Question: So I right click on my project and choose "Run on server" and runs fine. But I cant seem to be able to move the run configuration (the '.launch' file) in my project - when I go to run configurations > Server tab I see the launch config for tomcat which if I run it launches Tomcat fine but does not display the index of my web app - which is displayed alright if I rclick on the project and choose "Run on server".
In '${workspace_loc}\.metadata\.plugins\org.eclipse.debug.core\.launches' I have both :
:
'''
<?xml version="1.0" encoding="UTF-8" standalone="no"?>
<launchConfiguration type="org.eclipse.jst.server.tomcat.core.launchConfigurationType">
<listAttribute key="org.eclipse.jdt.launching.CLASSPATH">
<listEntry value="&lt;?xml version=&quot;1.0&quot; encoding=&quot;UTF-8&quot; standalone=&quot;no&quot;?&gt;&#13;&#10;&lt;runtimeClasspathEntry containerPath=&quot;org.eclipse.jdt.launching.JRE_CONTAINER/org.eclipse.jdt.internal.debug.ui.launcher.StandardVMType/jdk1.7.0_03&quot; path=&quot;2&quot; type=&quot;4&quot;/&gt;&#13;&#10;"/>
<listEntry value="&lt;?xml version=&quot;1.0&quot; encoding=&quot;UTF-8&quot; standalone=&quot;no&quot;?&gt;&#13;&#10;&lt;runtimeClasspathEntry externalArchive=&quot;C:/_/apache-tomcat-7.0.32/bin/bootstrap.jar&quot; path=&quot;3&quot; type=&quot;2&quot;/&gt;&#13;&#10;"/>
<listEntry value="&lt;?xml version=&quot;1.0&quot; encoding=&quot;UTF-8&quot; standalone=&quot;no&quot;?&gt;&#13;&#10;&lt;runtimeClasspathEntry externalArchive=&quot;C:/_/apache-tomcat-7.0.32/bin/tomcat-juli.jar&quot; path=&quot;3&quot; type=&quot;2&quot;/&gt;&#13;&#10;"/>
<listEntry value="&lt;?xml version=&quot;1.0&quot; encoding=&quot;UTF-8&quot; standalone=&quot;no&quot;?&gt;&#13;&#10;&lt;runtimeClasspathEntry externalArchive=&quot;C:/Program Files/Java/jdk1.7.0_03/lib/tools.jar&quot; path=&quot;3&quot; type=&quot;2&quot;/&gt;&#13;&#10;"/>
</listAttribute>
<booleanAttribute key="org.eclipse.jdt.launching.DEFAULT_CLASSPATH" value="false"/>
<stringAttribute key="org.eclipse.jdt.launching.JRE_CONTAINER" value="org.eclipse.jdt.launching.JRE_CONTAINER/org.eclipse.jdt.internal.debug.ui.launcher.StandardVMType/jdk1.7.0_03"/>
<stringAttribute key="org.eclipse.jdt.launching.PROGRAM_ARGUMENTS" value="start"/>
<stringAttribute key="org.eclipse.jdt.launching.VM_ARGUMENTS" value="-Dcatalina.base=&quot;C:\Dropbox\eclipse_workspaces\javaEE\.metadata\.plugins\org.eclipse.wst.server.core mp1&quot; -Dcatalina.home=&quot;C:\_pache-tomcat-7.0.32&quot; -Dwtp.deploy=&quot;C:\Dropbox\eclipse_workspaces\javaEE\.metadata\.plugins\org.eclipse.wst.server.core mp1\wtpwebapps&quot; -Djava.endorsed.dirs=&quot;C:\_pache-tomcat-7.0.32\endorsed&quot;"/>
<stringAttribute key="server-id" value="Tomcat v7.0 Server at localhost"/>
</launchConfiguration>
'''
and my web app's .launch () :
'''
<?xml version="1.0" encoding="UTF-8" standalone="no"?>
<launchConfiguration type="org.eclipse.wst.server.ui.launchConfigurationType">
<stringAttribute key="client-id" value="org.eclipse.wst.server.ui.web"/>
<stringAttribute key="launchable-adapter-id" value="org.eclipse.jst.server.tomcat.web"/>
<stringAttribute key="module-artifact" value="org.eclipse.jst.jee.server:ted2012//"/>
<stringAttribute key="module-artifact-class" value="org.eclipse.wst.server.core.util.WebResource"/>
<listAttribute key="org.eclipse.debug.core.MAPPED_RESOURCE_PATHS">
<listEntry value="/ted2012"/>
</listAttribute>
<listAttribute key="org.eclipse.debug.core.MAPPED_RESOURCE_TYPES">
<listEntry value="4"/>
</listAttribute>
<stringAttribute key="server-id" value="Tomcat v7.0 Server at localhost"/>
</launchConfiguration>
'''
which however does not appear in my launches :

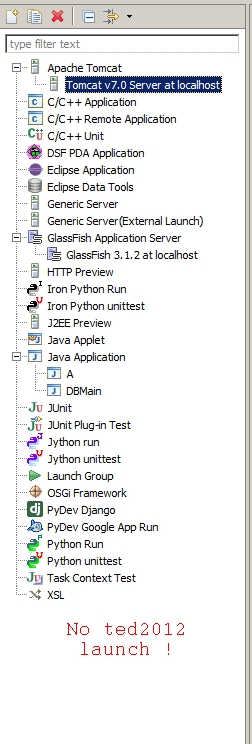
Answer: I asked in the WTP forums and <URL>
> Server launches are "different". The launch is created/regenerated
based on your server configuration each time you start the server.
Some pieces of an existing launch are preserved, such as VM Arguments,
but otherwise the launch gets replaced each time the server is
started. As a result, moving the launch file to an alternate location
isn't supported. It always ends up under
"org.eclipse.debug.core.launches".
Still looking for this piece of info in the docs - so if anyone knows this I might accept it as an answer - I will accept also an educated bug report - as the situation qualifies at least for an enhancement. Closing for now